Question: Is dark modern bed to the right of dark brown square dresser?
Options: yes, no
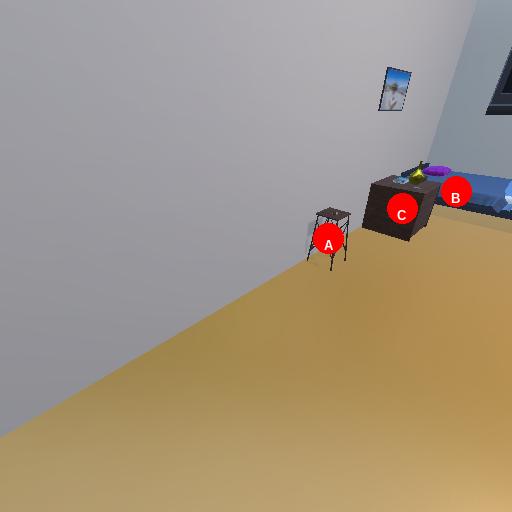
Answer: yes